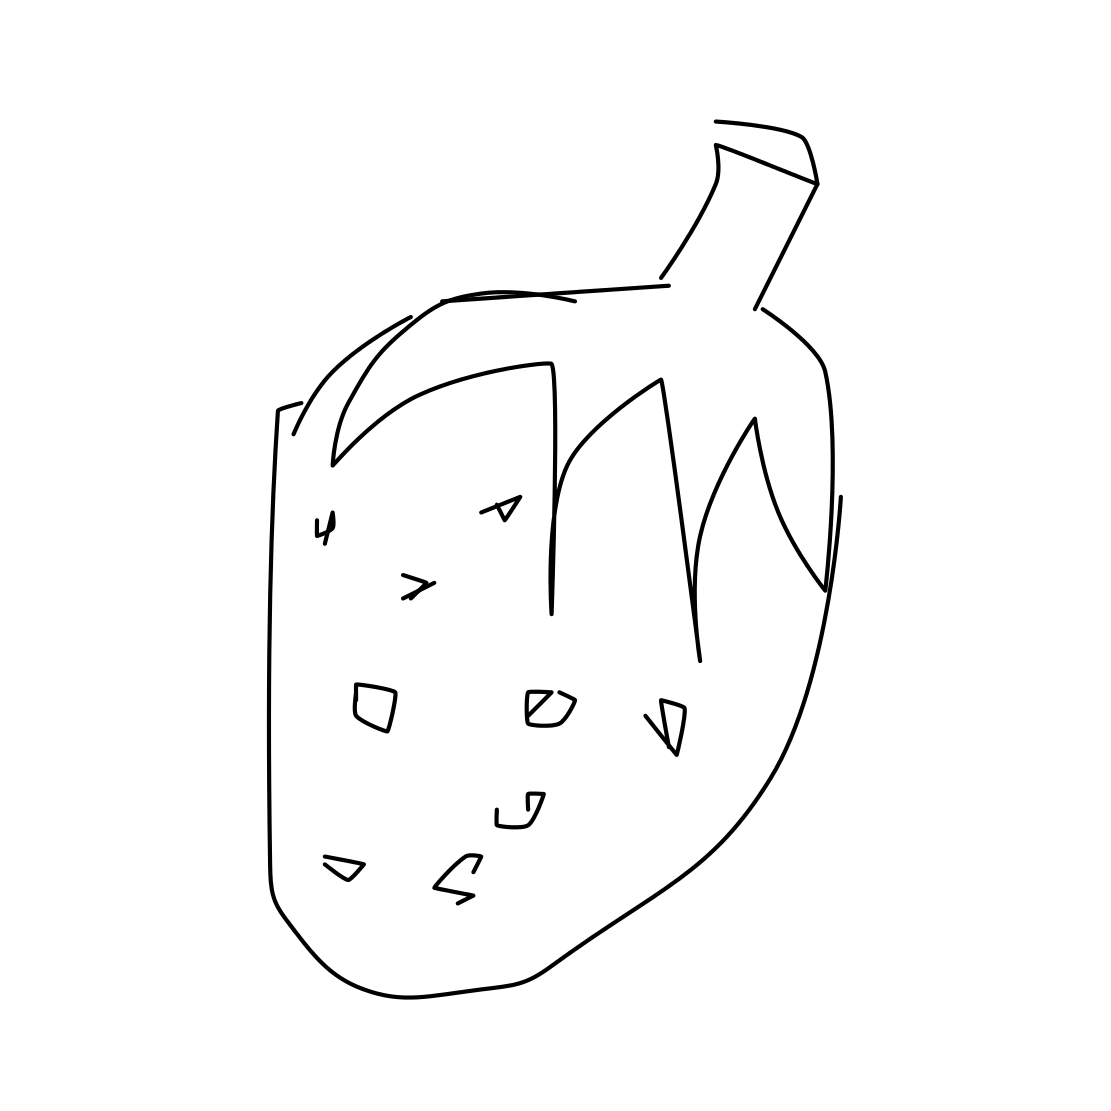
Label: strawberry